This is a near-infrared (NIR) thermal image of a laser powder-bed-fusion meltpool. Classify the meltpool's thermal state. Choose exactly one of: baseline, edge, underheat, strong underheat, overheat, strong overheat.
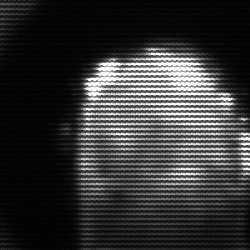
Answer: baseline